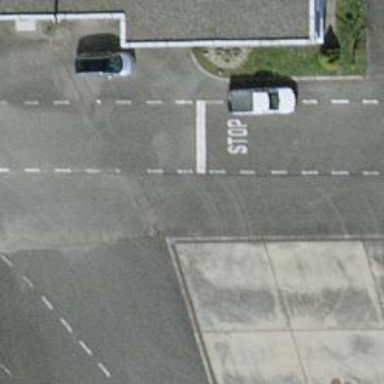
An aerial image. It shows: Stop road.